Question: I have this unit tests:
'''
@Test
public void shouldReturnTheSameStringSinceHasNoAccents() {
String data = "Hola";
String expected = "Hola";
String actual = normalizer.stripAccents(data);
assertEquals(expected, actual);
}
@Test
public void shouldStripAccent() {
String data = "?Que haces?";
String expected = "?Que haces?";
String actual = normalizer.stripAccents(data);
assertEquals(expected, actual);
}
'''
I'm using Maven Surefire Plugin. If I do 'mvn clean package test' by terminal, I get an error in the second test:
'''
-------------------------------------------------------
T E S T S
-------------------------------------------------------
Running com.grupogimeno.parse.util.StringNormalizerTests
Tests run: 2, Failures: 1, Errors: 0, Skipped: 0, Time elapsed: 0.039 sec <<< FAILURE!
Results :
Failed tests:
shouldStripAccent(com.grupogimeno.parse.util.StringNormalizerTests)
Tests run: 2, Failures: 1, Errors: 0, Skipped: 0
'''
On the other hand, I have this Maven based Run/Debug Configuration in IntelliJ:

And when I click on run, both tests pass!
'''
-------------------------------------------------------
T E S T S
-------------------------------------------------------
Running com.grupogimeno.parse.util.StringNormalizerTests
Tests run: 2, Failures: 0, Errors: 0, Skipped: 0, Time elapsed: 0.093 sec
Results :
Tests run: 2, Failures: 0, Errors: 0, Skipped: 0
'''
Both ways are using the 'M2_HOME' env var to execute 'mvn'.
What is happening?
Thanks.
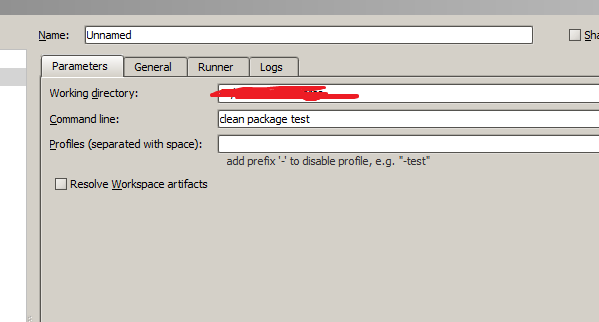
Answer: It might be caused by source code encoding, see <URL> and add following property to your pom:
'''
<project.build.sourceEncoding>UTF-8</project.build.sourceEncoding>
'''